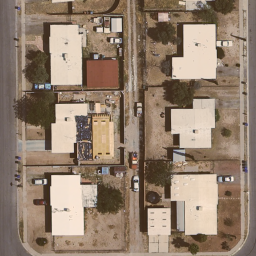
Label: residential